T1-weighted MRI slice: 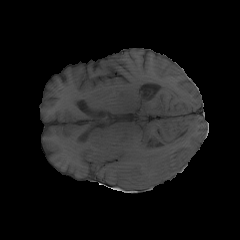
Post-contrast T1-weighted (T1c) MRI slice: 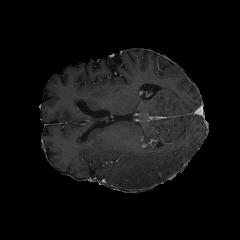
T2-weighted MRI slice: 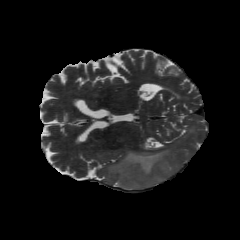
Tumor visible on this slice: yes